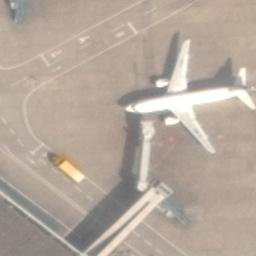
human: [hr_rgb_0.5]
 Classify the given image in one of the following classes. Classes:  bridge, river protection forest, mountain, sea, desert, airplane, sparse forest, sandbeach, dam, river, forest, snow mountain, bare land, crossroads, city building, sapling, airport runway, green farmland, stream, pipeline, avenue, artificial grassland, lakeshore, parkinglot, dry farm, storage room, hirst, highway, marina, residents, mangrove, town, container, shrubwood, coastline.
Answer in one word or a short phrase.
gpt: airplane